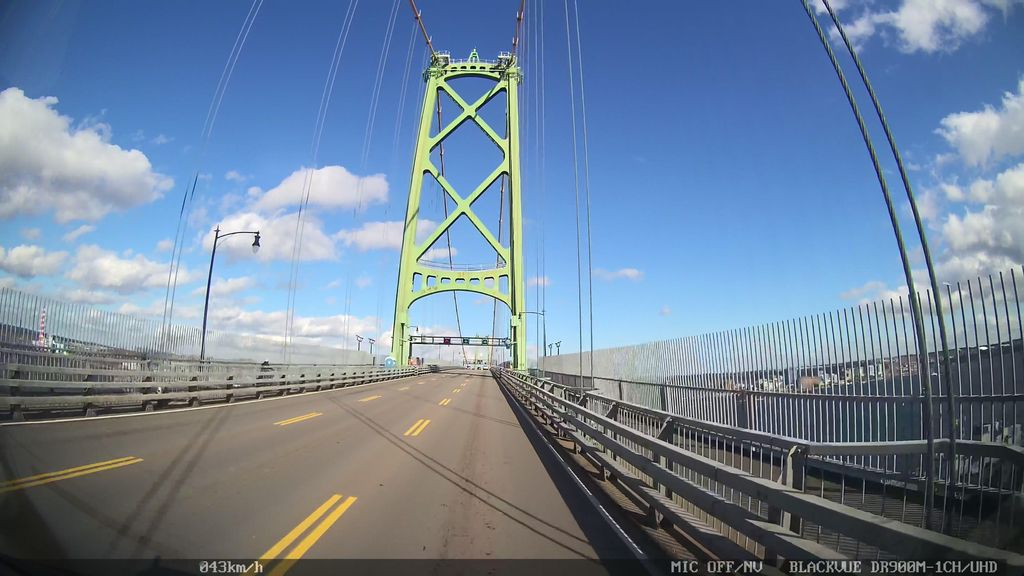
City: halifax